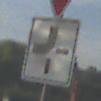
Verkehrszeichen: VerlaufVorfahrtsstrasse2
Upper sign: VorfahrtGewaehren
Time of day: SunriseSunset
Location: Outdoor (Suburban)
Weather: PartlyCloudy
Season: NotSpecified
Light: Natural